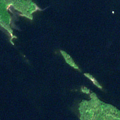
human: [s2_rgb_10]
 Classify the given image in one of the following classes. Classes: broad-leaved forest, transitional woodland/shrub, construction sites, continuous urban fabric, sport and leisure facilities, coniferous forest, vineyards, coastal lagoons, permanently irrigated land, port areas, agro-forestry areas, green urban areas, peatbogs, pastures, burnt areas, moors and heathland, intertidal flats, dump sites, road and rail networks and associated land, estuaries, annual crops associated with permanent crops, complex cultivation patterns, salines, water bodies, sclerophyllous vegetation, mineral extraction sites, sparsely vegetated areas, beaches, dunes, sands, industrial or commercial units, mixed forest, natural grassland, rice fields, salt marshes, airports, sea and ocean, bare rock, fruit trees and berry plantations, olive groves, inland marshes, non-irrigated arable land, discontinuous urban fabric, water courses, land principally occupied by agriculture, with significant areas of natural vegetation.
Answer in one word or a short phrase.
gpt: coniferous forest, water bodies